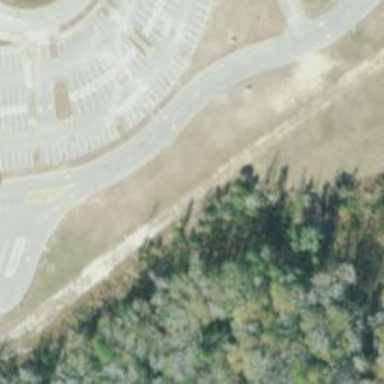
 perfect for leisurely sports activities."